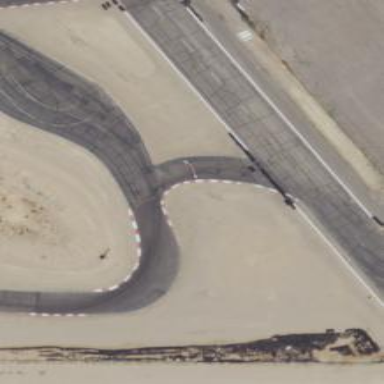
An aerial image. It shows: Motor sport raceway.